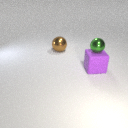
large brown metal sphere to the left of large purple rubber cube